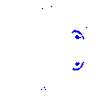
Particle: proton